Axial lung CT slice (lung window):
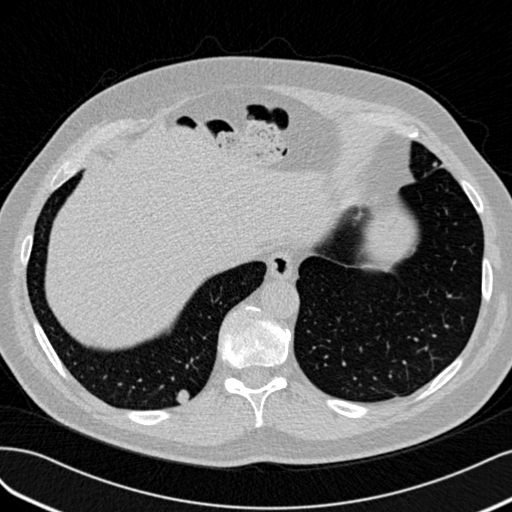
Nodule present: yes
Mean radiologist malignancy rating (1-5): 3.667